Question:
I am attaching the screenshot of the infowindow below.It appears distorted and the left side bar is also not coming properly.
Here is my gmaps4rails.css
'''
.map_container {
padding: 6px;
border-width: 1px;
border-style: solid;
border-color: #ccc #ccc #999 #ccc;
-webkit-box-shadow: rgba(64, 64, 64, 0.5) 0 2px 5px;
-moz-box-shadow: rgba(64, 64, 64, 0.5) 0 2px 5px;
box-shadow: rgba(64, 64, 64, 0.1) 0 2px 5px;
width: 623px;
}
.gmaps4rails_map {
width: 623px;
height: 300px;
}
'''
what could be the issue ?
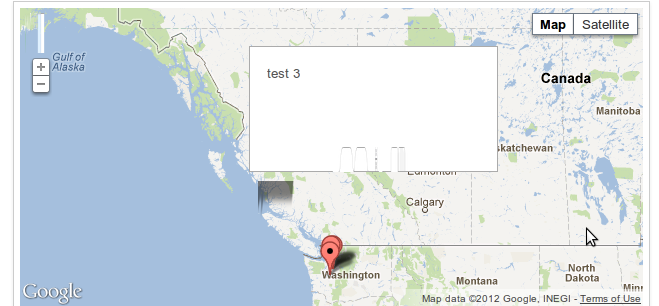
Answer: It seems the problem occurs because of re-sizing of the images. Here is the link which helped
<URL>